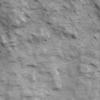
Label: not_dusty